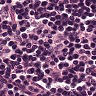
Metastatic tissue present: no